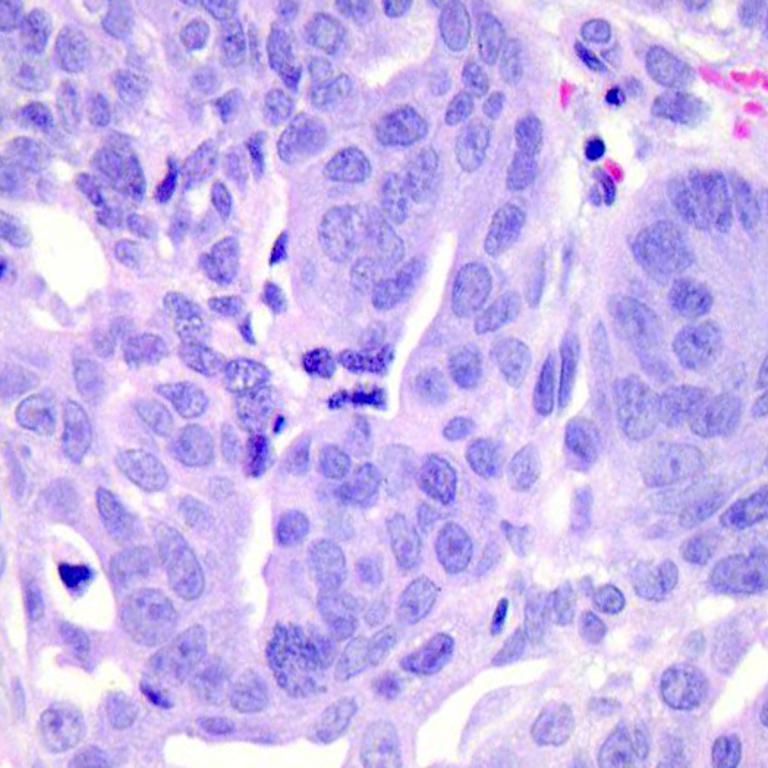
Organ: colon
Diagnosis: adenocarcinomas